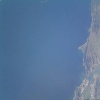
Label: water